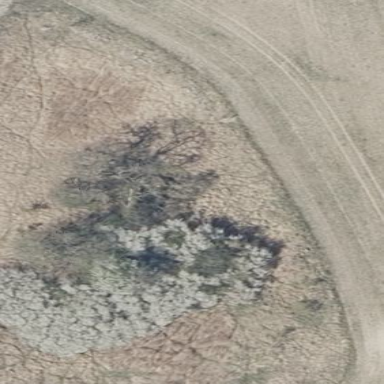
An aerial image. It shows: Patch of scrub vegetation.